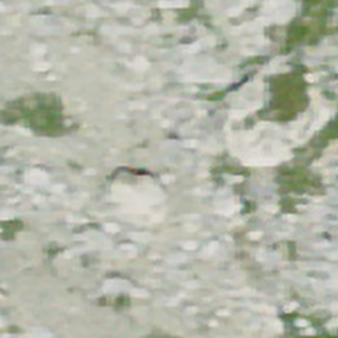
Label: other